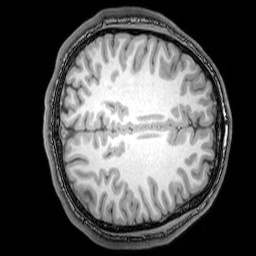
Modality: T1w
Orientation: axial
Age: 22
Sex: male
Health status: healthy
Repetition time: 0.081 s
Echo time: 0.037 s